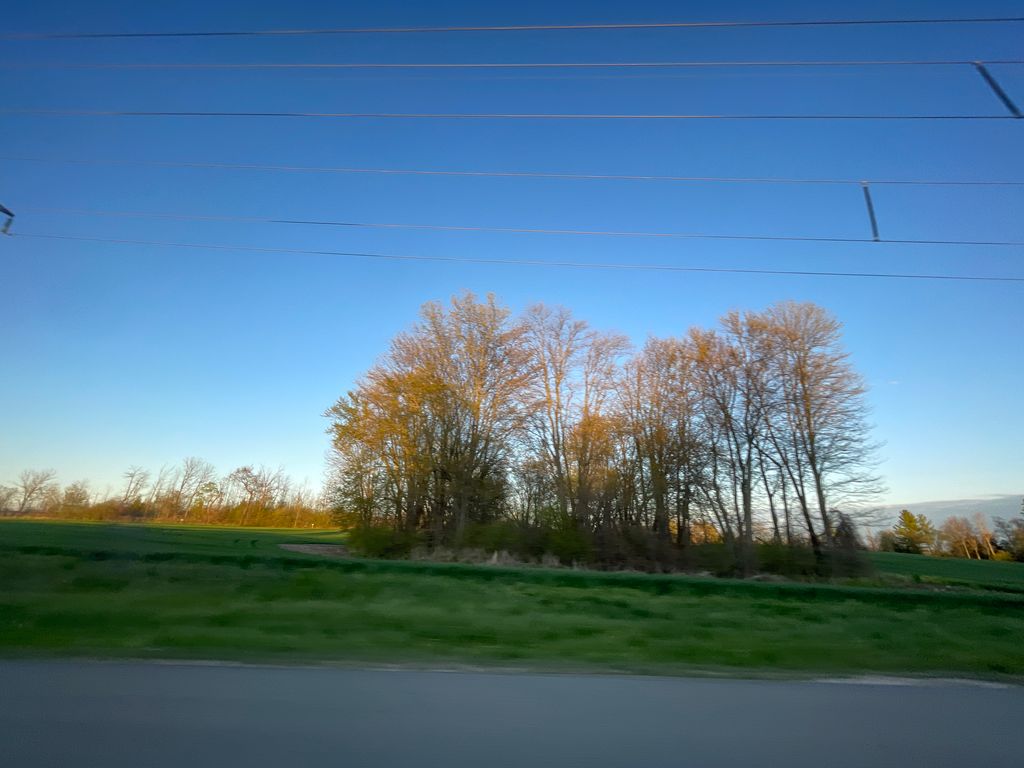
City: kitchener-waterloo